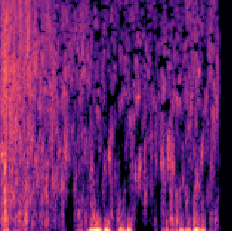
Sound class: Rain